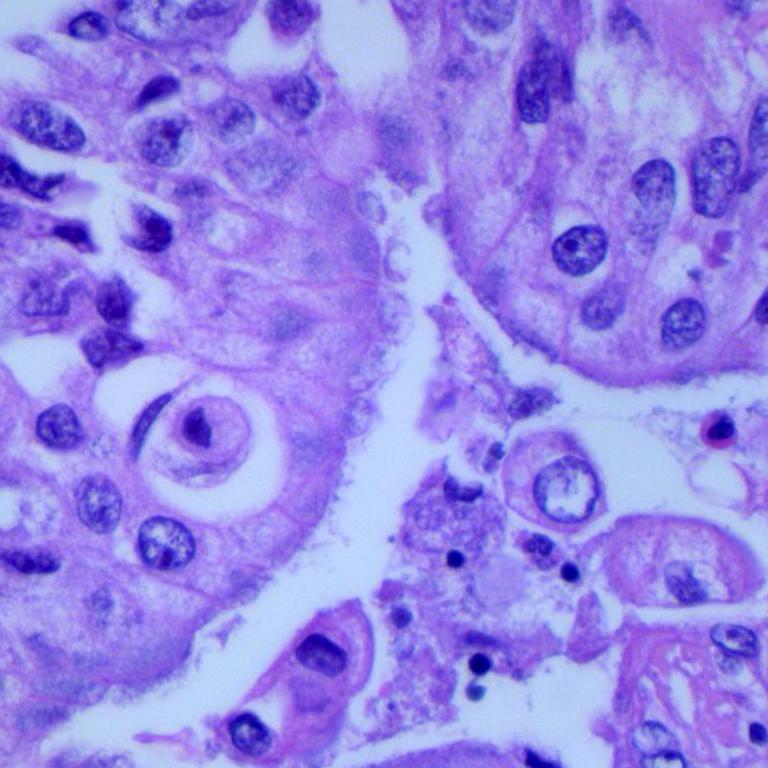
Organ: lung
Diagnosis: adenocarcinomas